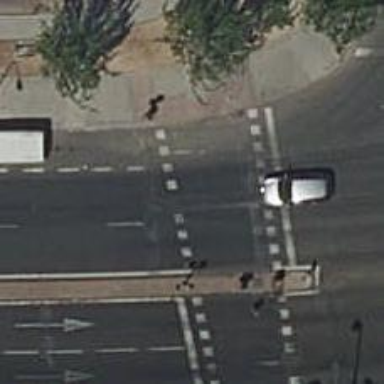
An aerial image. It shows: Road with traffic signals and zebra crossing with traffic signals.